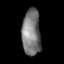
Tissue: lung
Cell type: Others
Senescence score: 0.1939
Nuclear area (px): 840
Mean DAPI intensity: 121.399